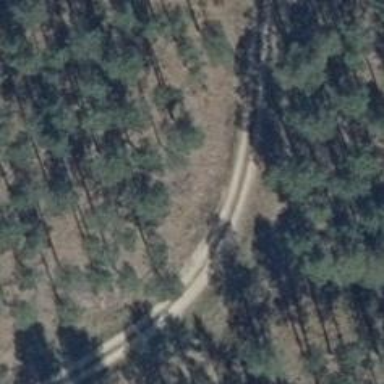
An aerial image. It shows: Compacted track road with grade3 tracktype.